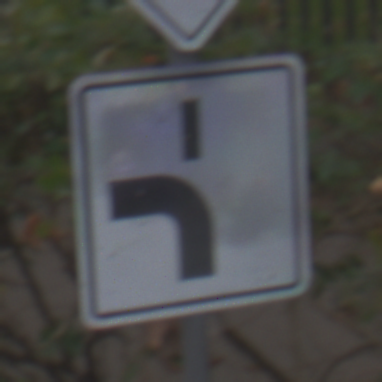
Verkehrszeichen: VerlaufVorfahrtsstrasse5
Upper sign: Vorfahrtsstrasse
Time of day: MorningAfternoon
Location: Outdoor (Urban)
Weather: Overcast
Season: NotSpecified
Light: Natural